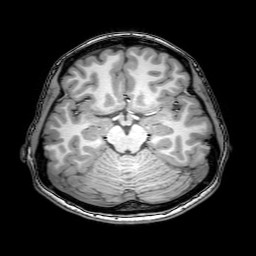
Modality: T1w
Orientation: coronal
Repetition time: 0.00828 s
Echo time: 0.00388 s